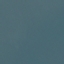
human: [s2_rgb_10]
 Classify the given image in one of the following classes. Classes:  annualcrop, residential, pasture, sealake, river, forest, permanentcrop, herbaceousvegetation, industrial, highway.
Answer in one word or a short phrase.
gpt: SeaLake